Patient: sex F, age 65
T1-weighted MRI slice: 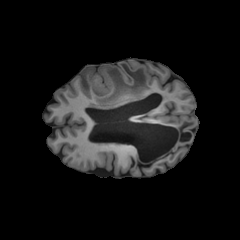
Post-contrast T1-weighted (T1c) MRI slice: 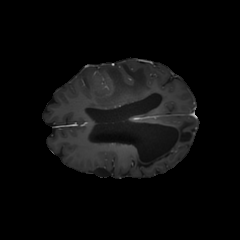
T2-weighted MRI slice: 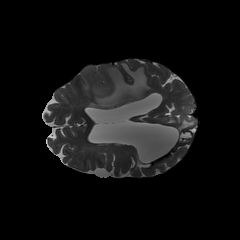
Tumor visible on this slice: yes
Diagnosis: Glioblastoma, IDH-wildtype
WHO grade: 4